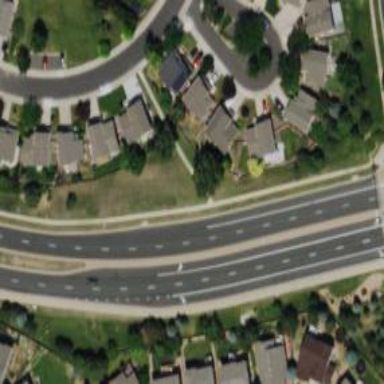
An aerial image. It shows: Secondary road with asphalt surface.